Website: macys
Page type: customer-info-address
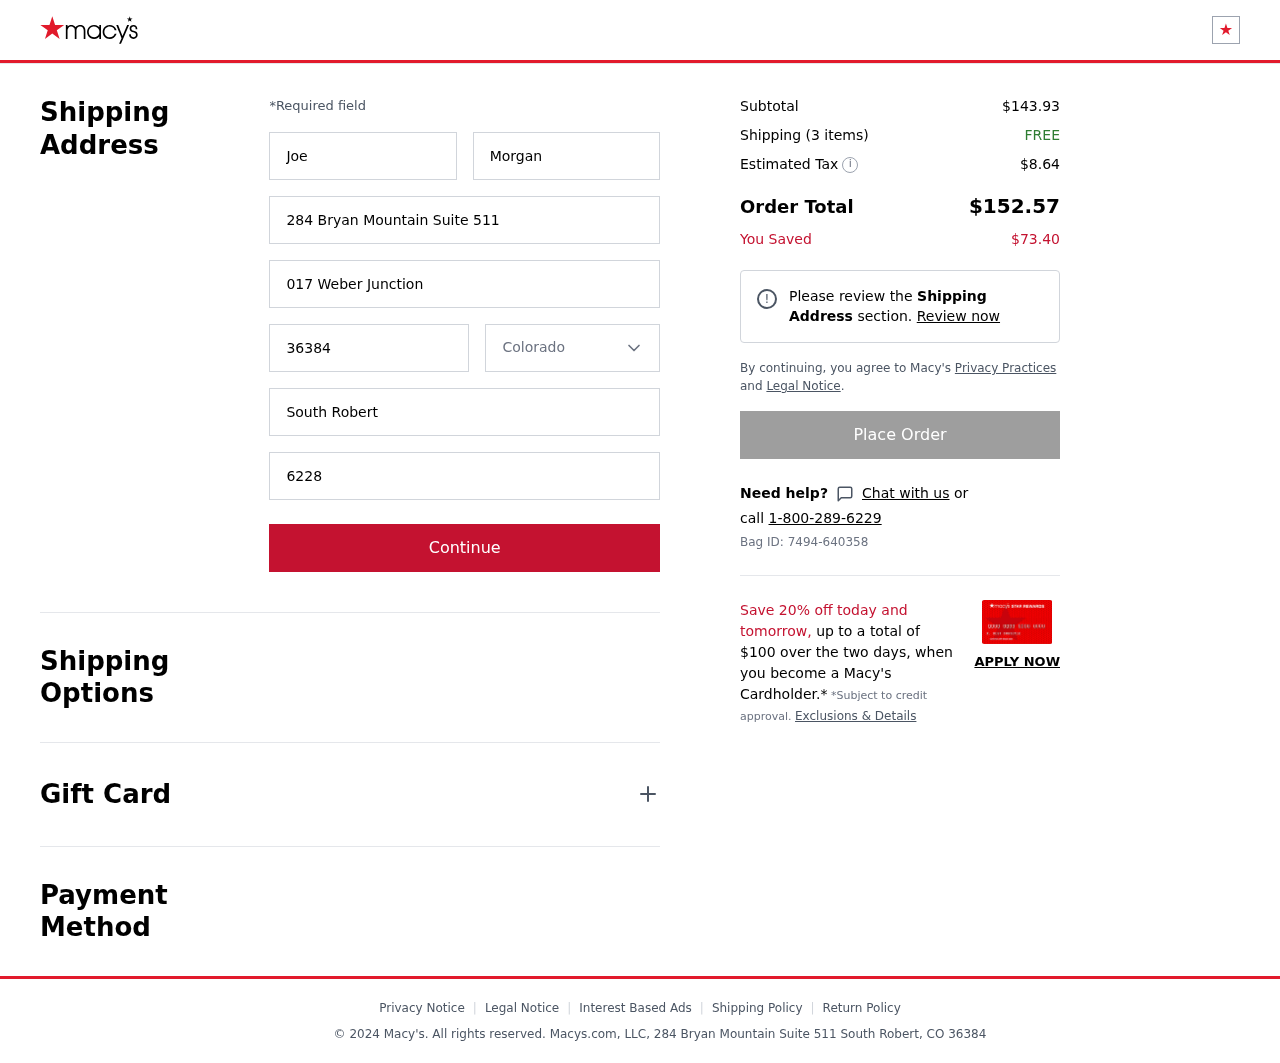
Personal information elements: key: PII_CITY
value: South Robert
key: PII_FIRSTNAME
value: Joe
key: PII_LASTNAME
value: Morgan
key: PII_PHONE
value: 6228077304
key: PII_POSTCODE
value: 36384
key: PII_STATE
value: Colorado
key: PII_STREET
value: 284 Bryan Mountain Suite 511
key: PII_STREET2
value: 017 Weber Junction
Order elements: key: ORDER_SUBTOTAL
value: $143.93
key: ORDER_NUM_ITEMS
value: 3
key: ORDER_SHIPPING_COST
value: FREE
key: ORDER_TAX
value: $8.64
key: ORDER_TOTAL
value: $152.57
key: ORDER_SAVINGS
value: $73.40
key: ORDER_BAG_ID
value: Bag ID: 7494-640358